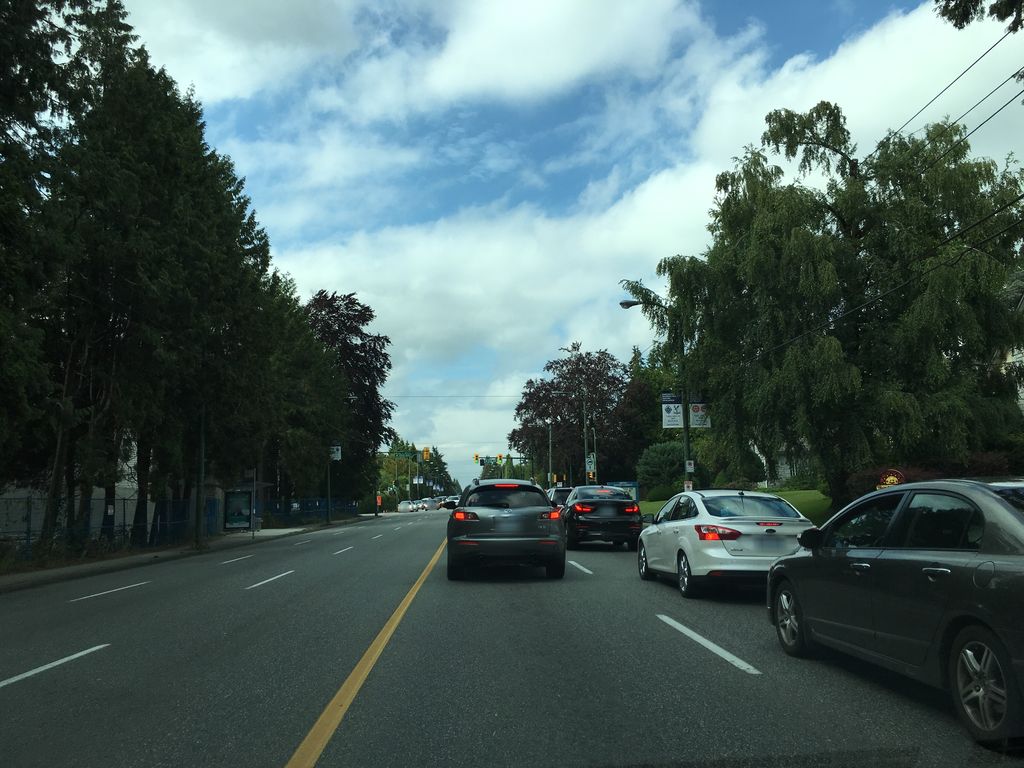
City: vancouver